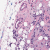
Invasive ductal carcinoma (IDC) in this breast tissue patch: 0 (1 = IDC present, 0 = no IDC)